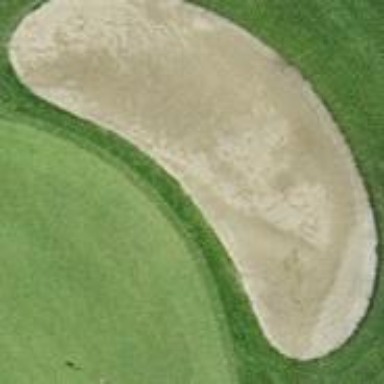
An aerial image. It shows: Golf bunker filled with sandy terrain.